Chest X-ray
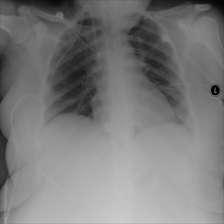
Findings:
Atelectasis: negative
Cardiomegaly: negative
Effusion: negative
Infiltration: negative
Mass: negative
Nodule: negative
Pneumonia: negative
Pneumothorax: negative
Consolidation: negative
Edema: negative
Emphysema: negative
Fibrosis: negative
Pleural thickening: negative
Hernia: negative